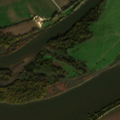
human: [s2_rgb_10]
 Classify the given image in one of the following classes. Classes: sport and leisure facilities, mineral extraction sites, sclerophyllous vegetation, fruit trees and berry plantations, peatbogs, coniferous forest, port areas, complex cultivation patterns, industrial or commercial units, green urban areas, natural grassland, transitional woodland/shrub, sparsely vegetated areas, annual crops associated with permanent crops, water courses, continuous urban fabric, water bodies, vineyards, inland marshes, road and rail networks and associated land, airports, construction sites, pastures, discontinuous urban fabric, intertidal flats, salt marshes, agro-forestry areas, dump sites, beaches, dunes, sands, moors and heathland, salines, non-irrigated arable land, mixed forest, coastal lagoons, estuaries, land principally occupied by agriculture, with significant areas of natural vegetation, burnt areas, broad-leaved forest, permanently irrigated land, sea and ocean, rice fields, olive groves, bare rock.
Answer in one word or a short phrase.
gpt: permanently irrigated land, rice fields, pastures, broad-leaved forest, water courses